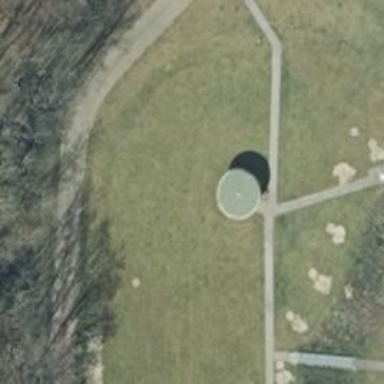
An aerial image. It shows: Storage tank with man-made structure.